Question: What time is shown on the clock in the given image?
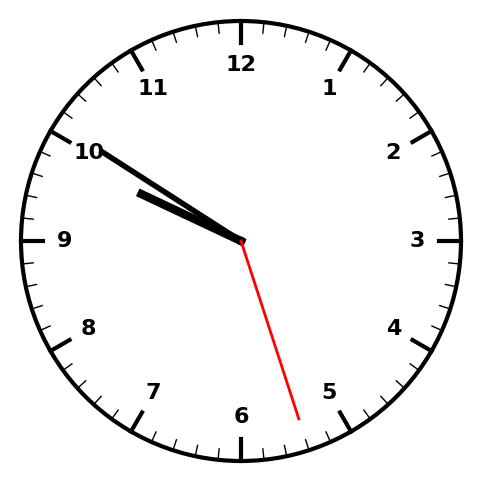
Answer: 09:50:27